Question: How to create custom "Move and scale" view as in UIImagePickerController? I need move and scale my custom UIImages, not from Photo library.
Or maybe there is way to pass UIImage to this view?

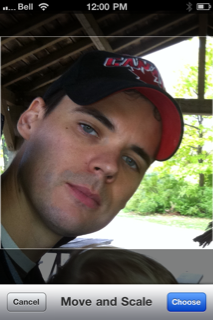
Answer: Answering my question. Solved this problem with good <URL>. Hope someone it will help